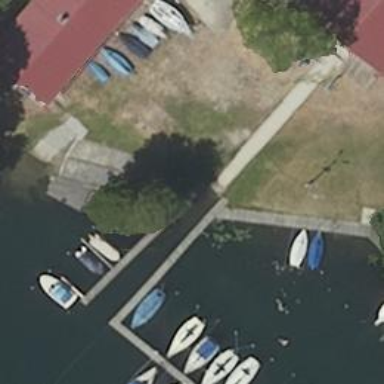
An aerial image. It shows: Slipway on leisure land.